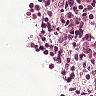
Metastatic tissue present: no